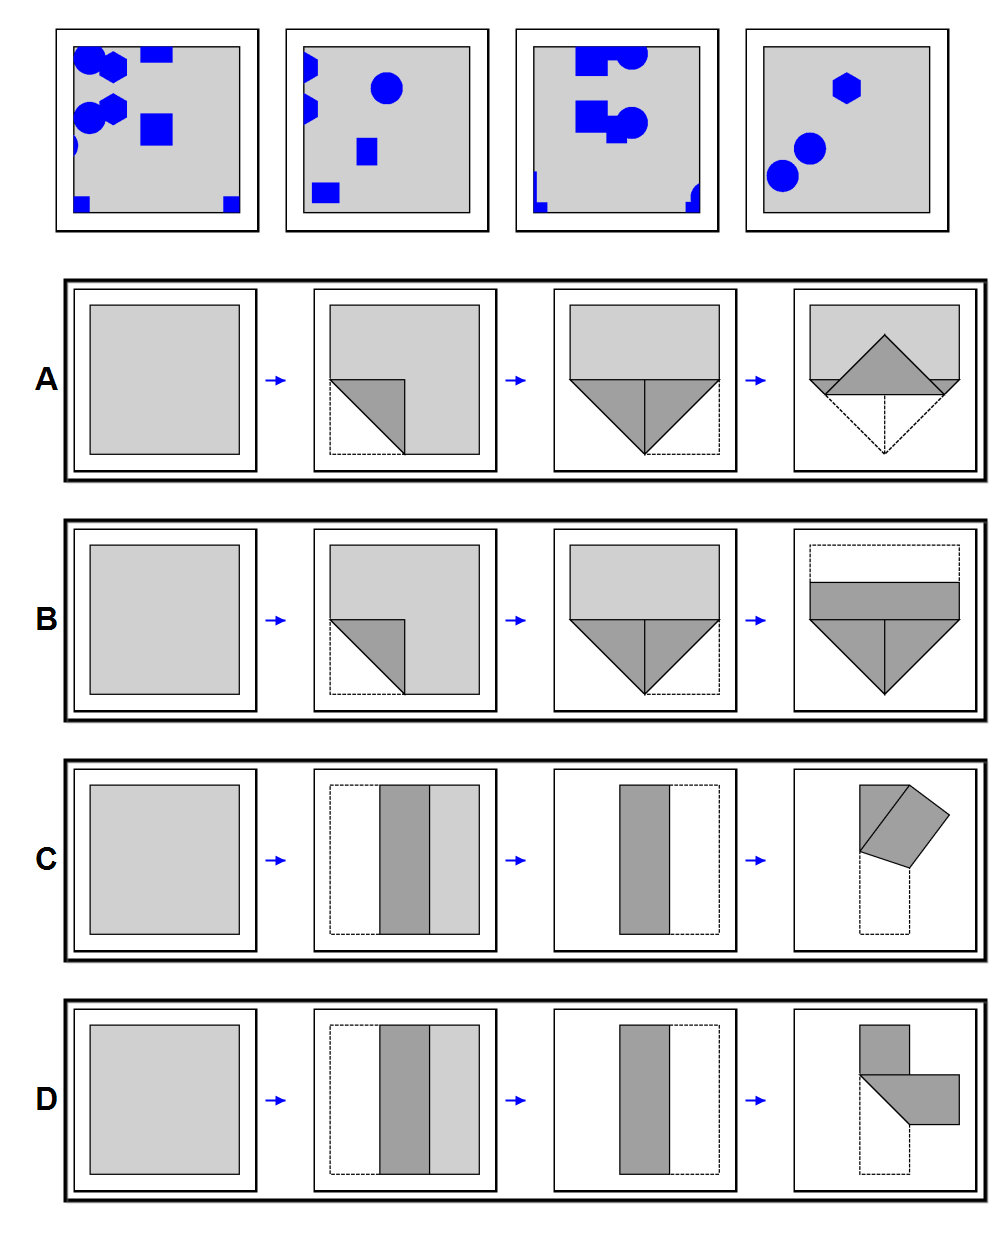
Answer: B